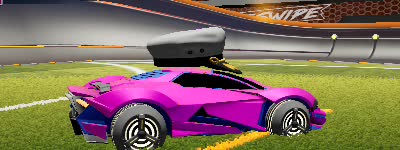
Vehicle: werewolf